Question: How can I disable the close button of a form like in the image below? (the image below show a 'MessageBox' window)

The 'MessageBox' above was generated by me! I want to disable the close button of a normal form.
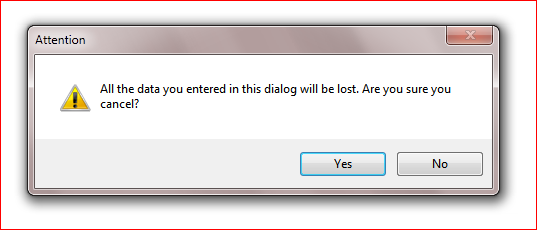
Answer: You handle the event (and not the Closed event) of the Form.
And then you use e.CloseReason to decide if you really want to block it (UserClose) or not (TaskManager Close).
Also, there is small example <URL>.